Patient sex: M
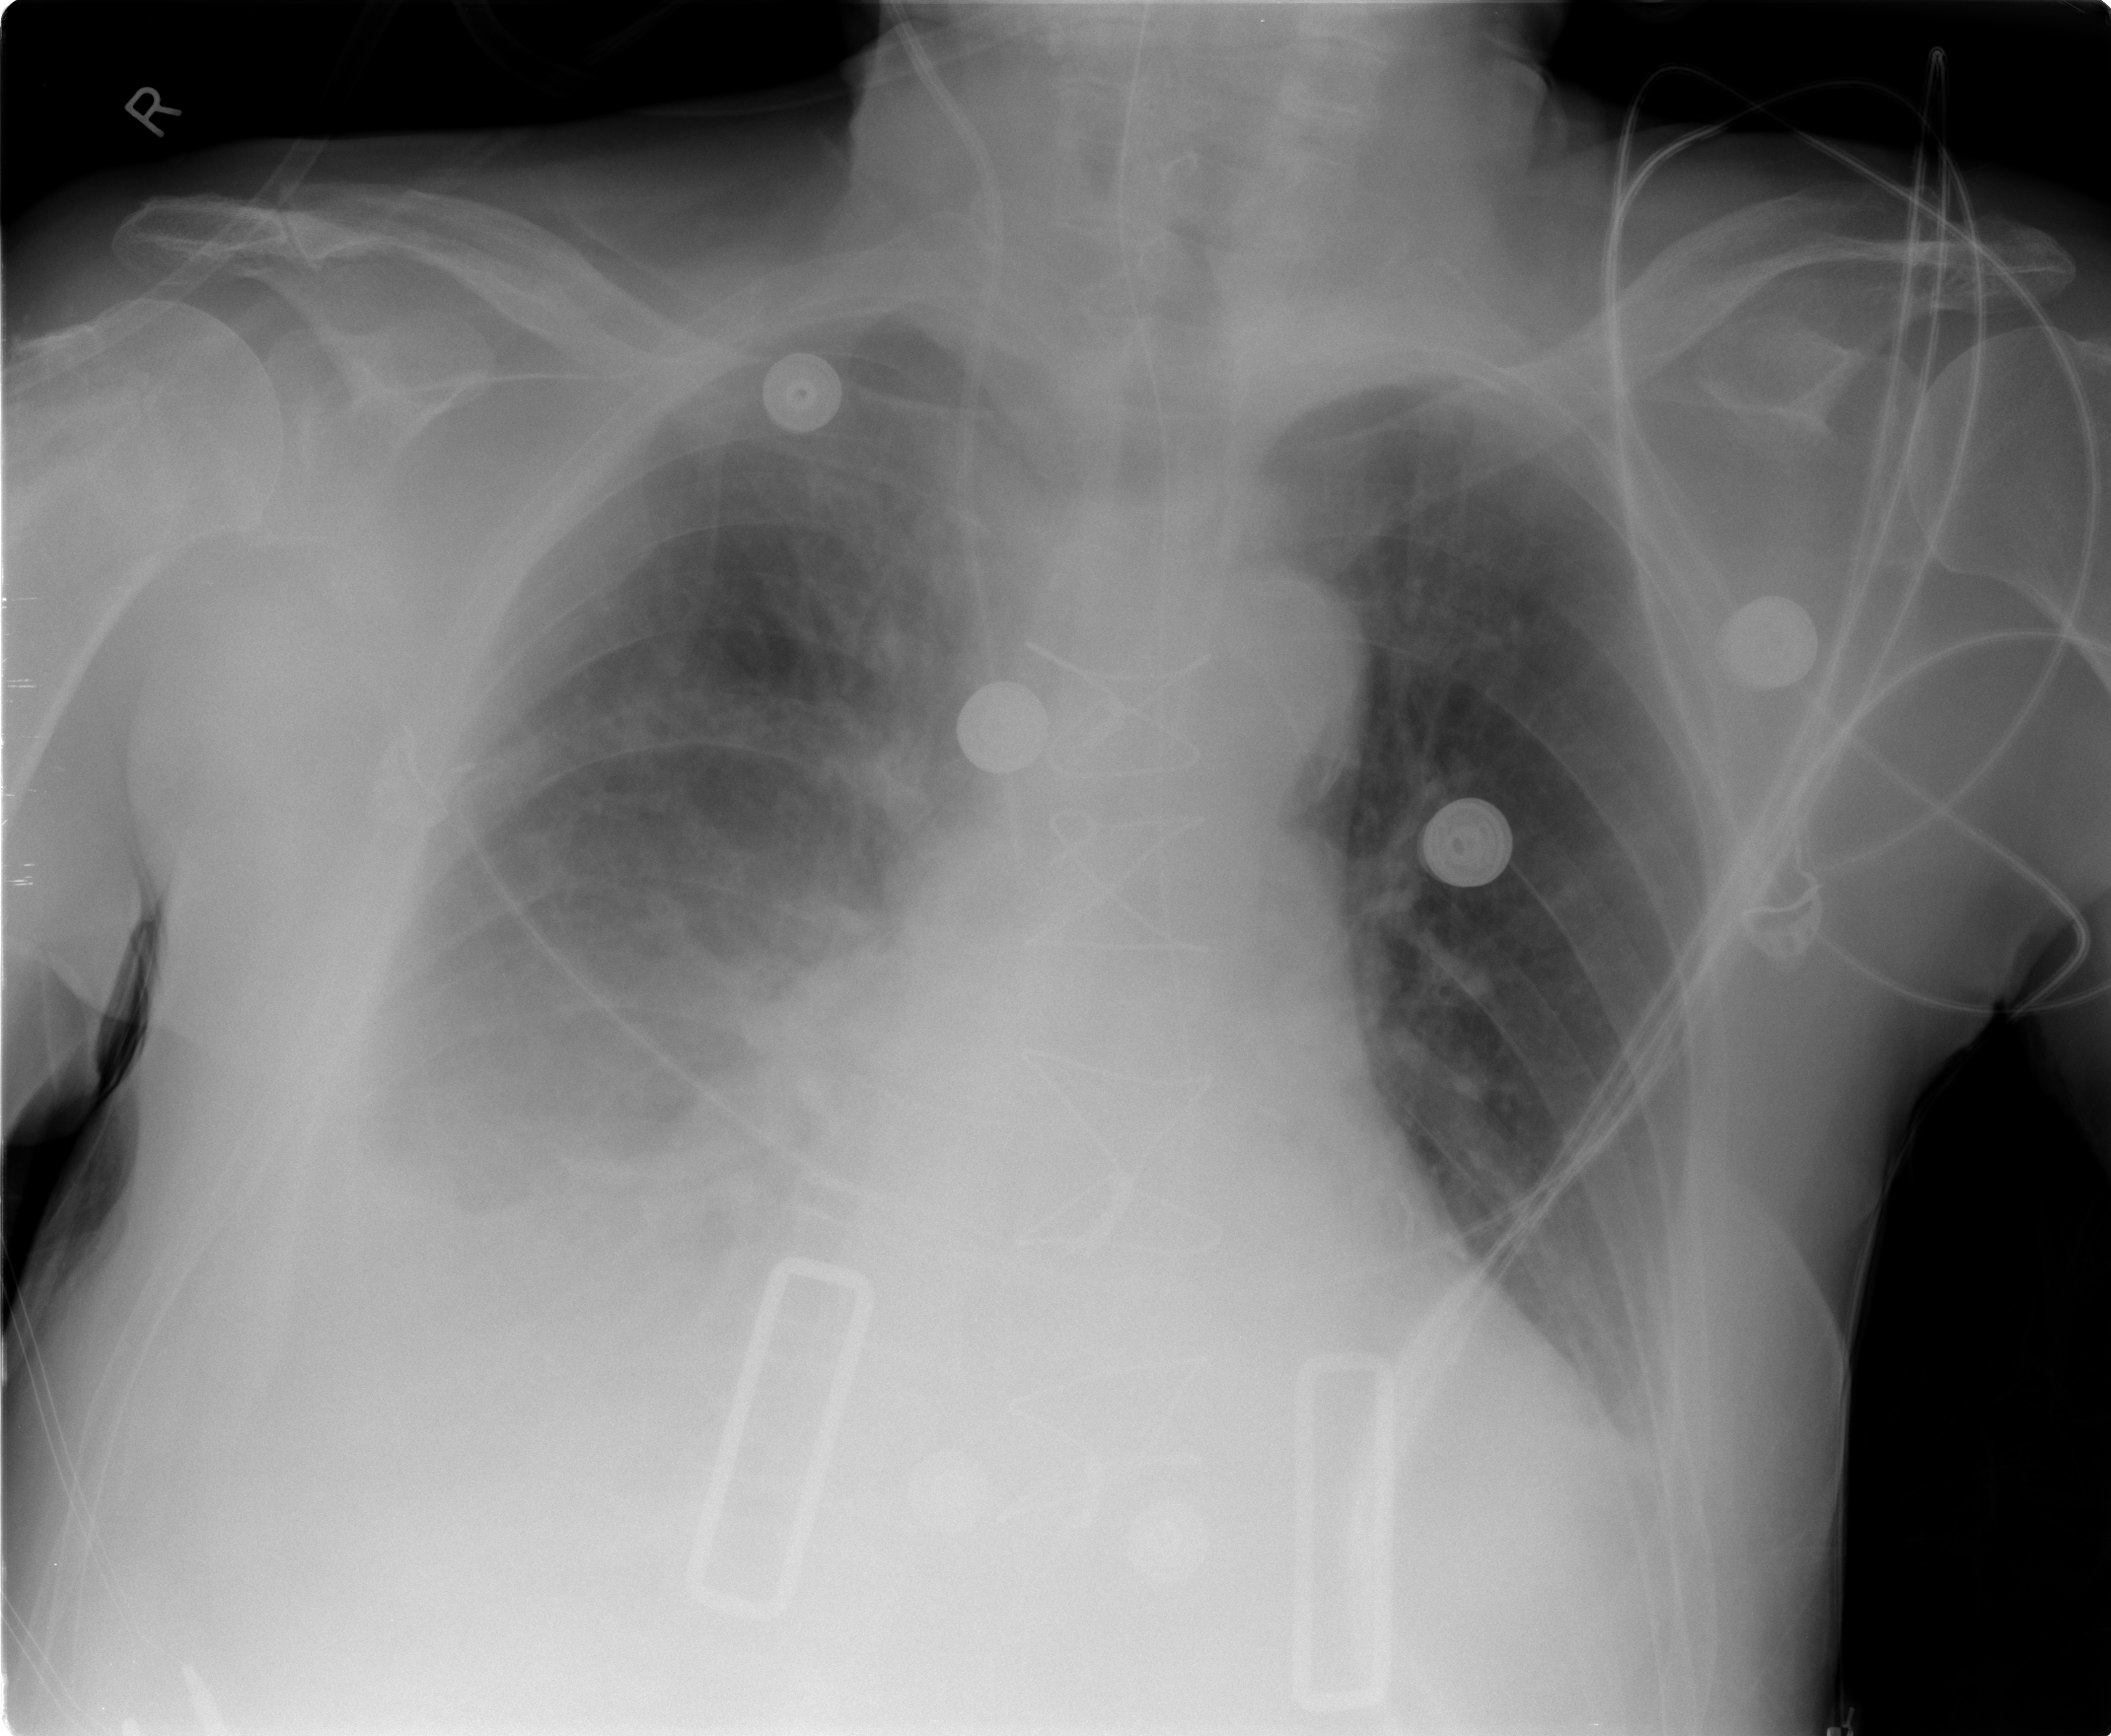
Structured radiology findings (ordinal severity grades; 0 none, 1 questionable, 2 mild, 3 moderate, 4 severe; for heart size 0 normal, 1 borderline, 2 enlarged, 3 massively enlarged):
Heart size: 2
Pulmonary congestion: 2
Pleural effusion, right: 2
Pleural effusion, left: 1
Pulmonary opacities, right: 0
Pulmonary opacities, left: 0
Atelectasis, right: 0
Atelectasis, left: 0